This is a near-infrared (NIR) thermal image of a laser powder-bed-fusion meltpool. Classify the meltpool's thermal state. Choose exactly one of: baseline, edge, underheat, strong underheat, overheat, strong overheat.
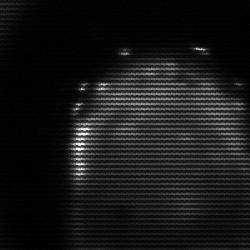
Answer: edge